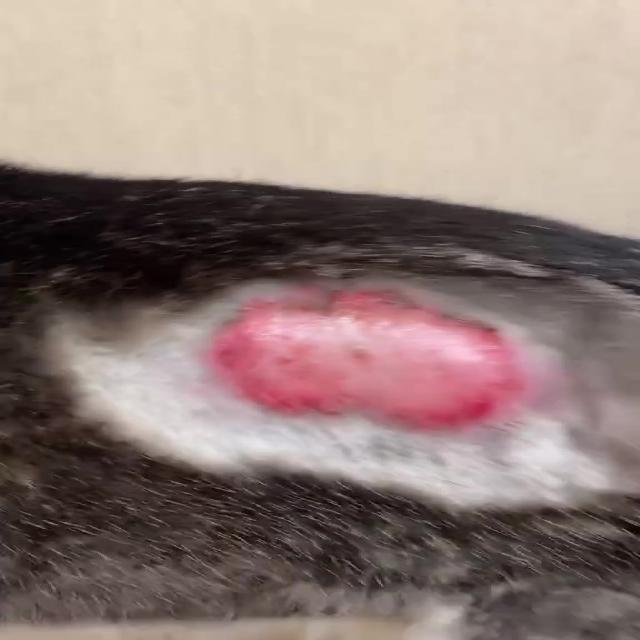
Canine dermatitis — inflammation of the skin presenting with erythema, pruritus, papules, and excoriation. May be allergic, contact, or atopic in origin.